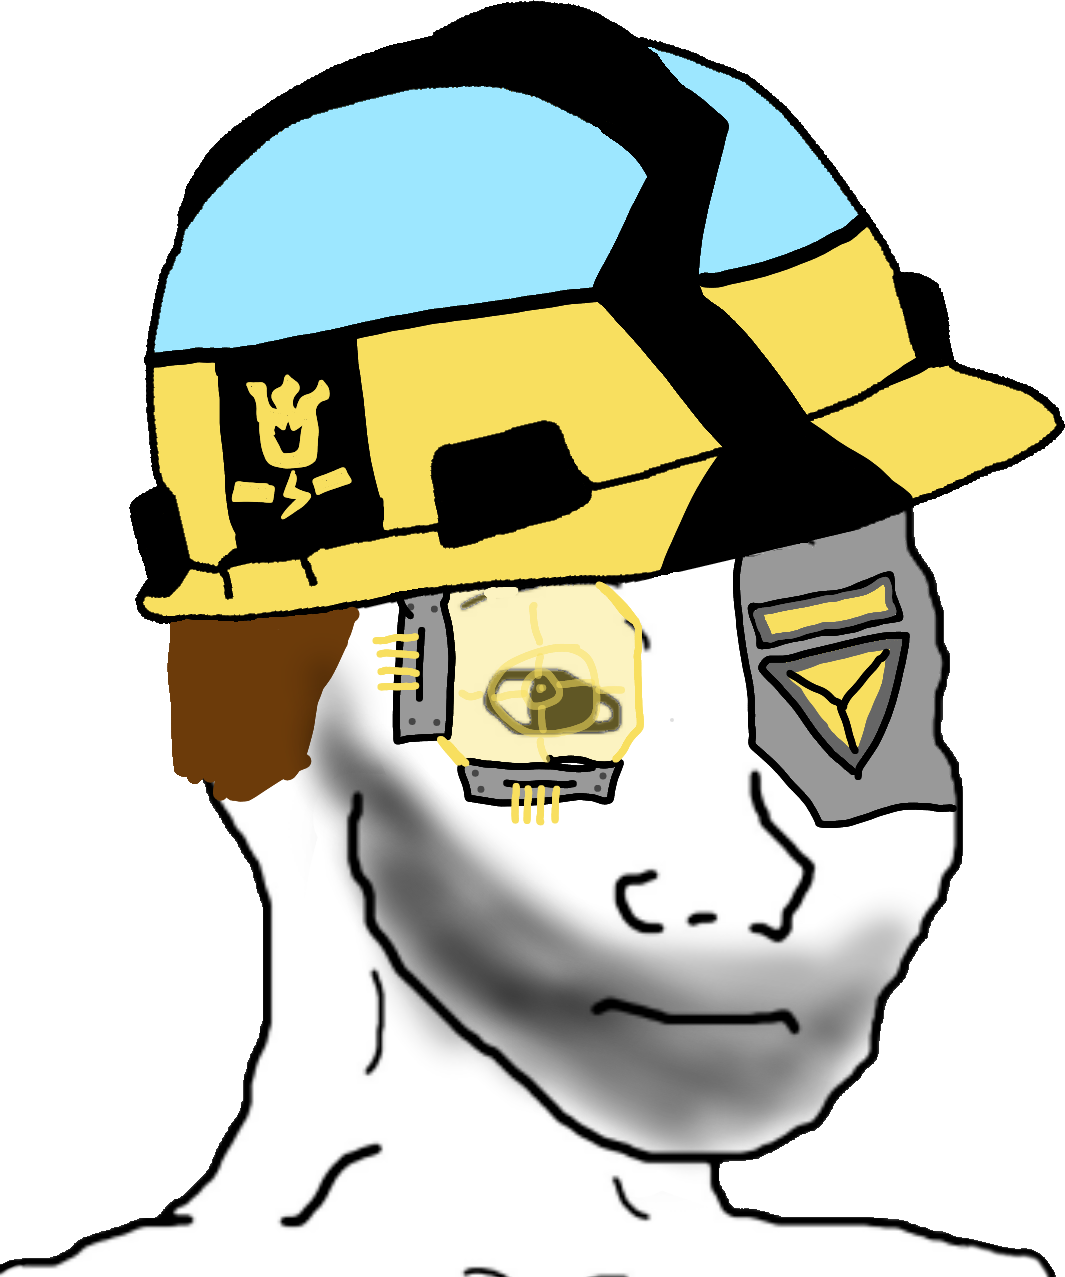
Label: 5_Doomer